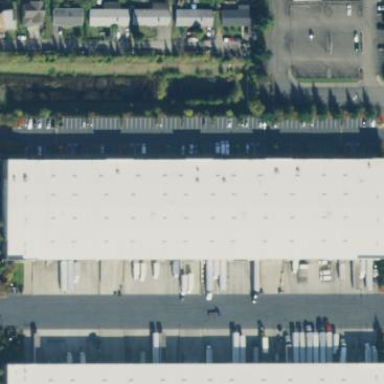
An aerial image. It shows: Industrial building.